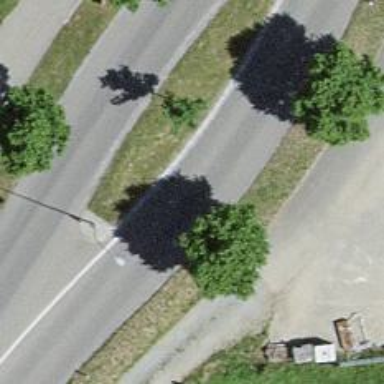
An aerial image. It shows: Asphalt road classified as primary highway.